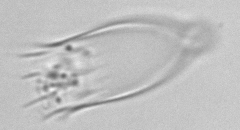
Label: Favella